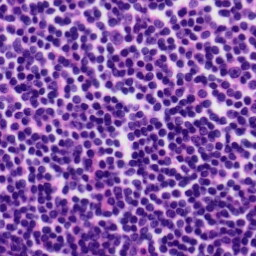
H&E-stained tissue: Tonsil